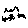
Label: cat